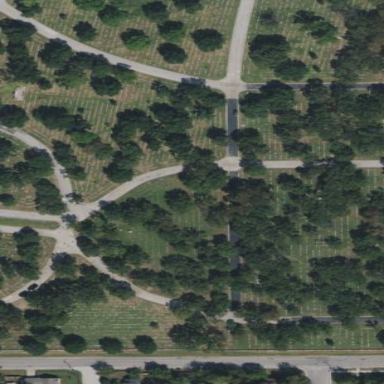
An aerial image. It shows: Grave yard.